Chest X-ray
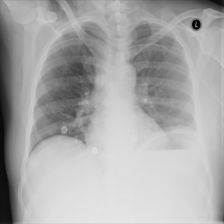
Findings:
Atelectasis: positive
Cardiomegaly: negative
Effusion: negative
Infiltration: positive
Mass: negative
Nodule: negative
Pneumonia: negative
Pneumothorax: negative
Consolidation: negative
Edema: negative
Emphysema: negative
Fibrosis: negative
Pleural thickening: negative
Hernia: negative